Chest X-ray:
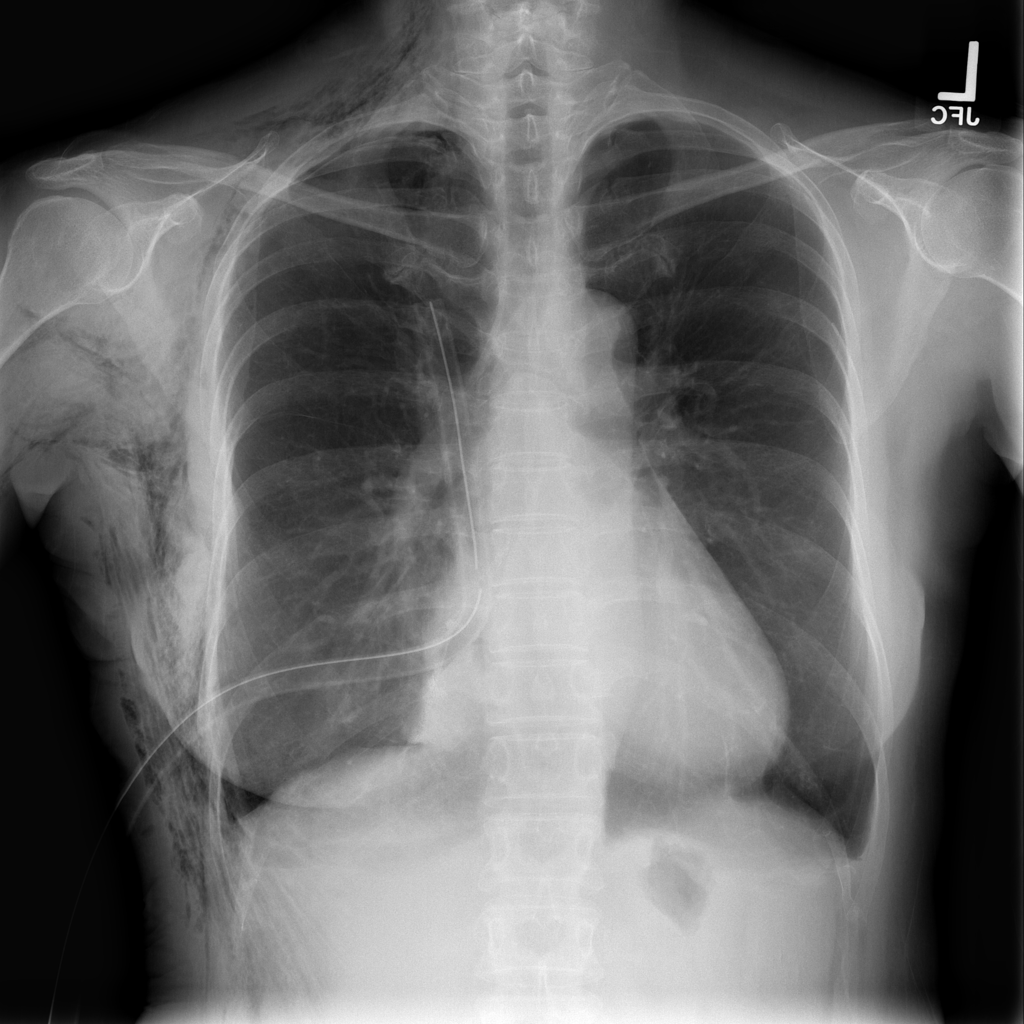
Findings: Pneumothorax, Pleural Thickening, Consolidation
No abnormal finding: no